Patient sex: M
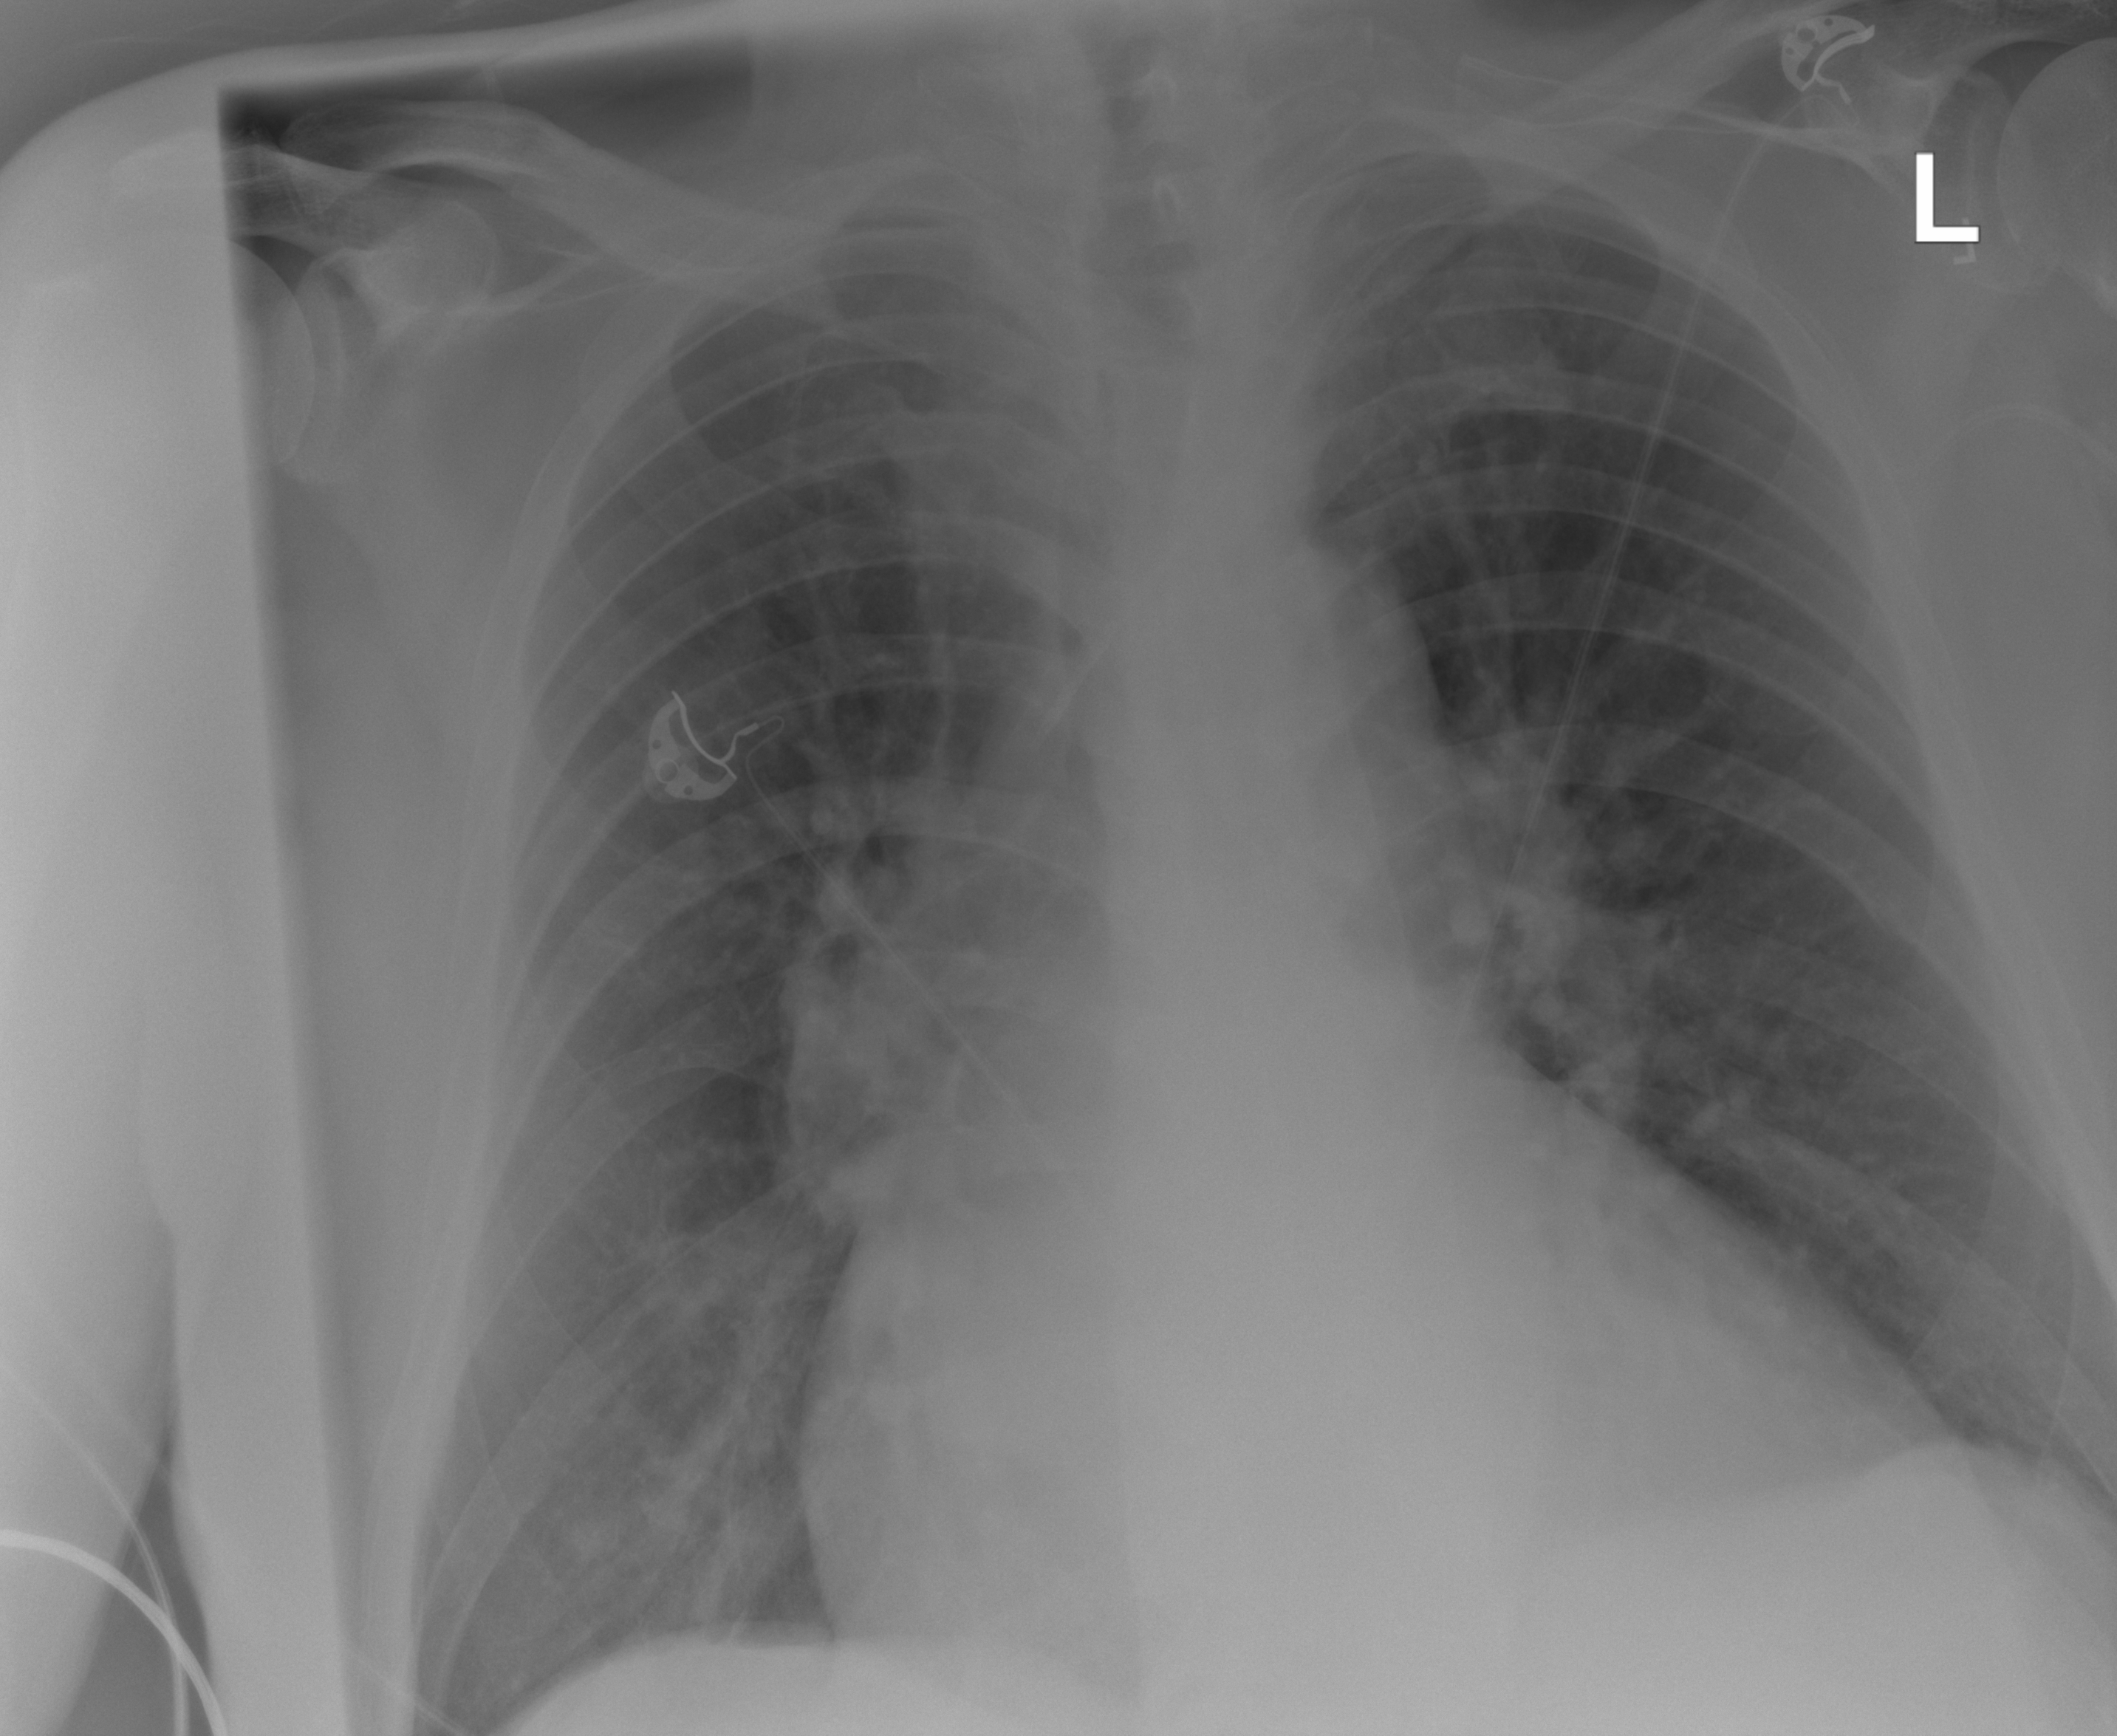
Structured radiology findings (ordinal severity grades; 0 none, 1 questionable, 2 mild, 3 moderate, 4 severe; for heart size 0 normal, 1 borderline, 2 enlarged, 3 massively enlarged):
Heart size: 2
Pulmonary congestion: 2
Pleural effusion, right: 2
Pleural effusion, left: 2
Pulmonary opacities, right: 2
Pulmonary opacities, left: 0
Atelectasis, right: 2
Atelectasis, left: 2